Question: My textbox is the only control on a window, which is a part of a bigger application. The textbox contains a certain amount of text, large enough to show vertical scrollbar. The scrollbar appears, but without a thumb:

I can still scroll the contents, either with mouse wheel or by clicking the arrow-buttons repeatedly.
When I create a new project with the same window and textbox the scrollbar works as it should. The same happens with a WrapPanel. Do you have ideas what could be spoiling my existing project and causing this issue? In generic.xaml I found some styles overriding the defaults for scrollbar and scrollviewer, but even totally clearing generic.xaml didn't help.
Thanks in advance!
EDIT: right, the code. It's XAML only (no c# backing code).
'''
<Window x:Class="TextBoxTest.MainWindow"
xmlns="http://schemas.microsoft.com/winfx/2006/xaml/presentation"
xmlns:x="http://schemas.microsoft.com/winfx/2006/xaml"
Title="MainWindow" MaxHeight="200" MaxWidth="200">
<TextBox x:Name="textbox" MaxLines="2" MaxHeight="50" VerticalScrollBarVisibility="Auto" TextWrapping="WrapWithOverflow">
Useless text..... asdasdasda ssssssssssssss sssssss ssssaokdoka sdojwoandowm nxaofwha398ua ozmca3u0a3j3 a80a9fu 03 u0sf u0s9jf4s 0cuj wuf0j w40 fcjw cujwfj9 c9 u49 wsuc j9w3
3089w 9f8u4wfv 0sf ufw0u w0fuw0 fwu f0uw 09djcazp zopf h43 wofh FYHFWFH WOWY HWO H wohg fujg 4g fugj 4 g0 4
4w fw4 f3f g555u45y 55 some more some moresome more some moresome more some moresome more some moresome more some more.
</TextBox>
</Window>
'''
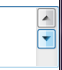
Answer: The answer is astonishing!
Just after I'd started to suspect it might be a WPF bug, I found <URL>.
Guy who asked the question says: "My application uses a directx renderer from a DLL that's written in C++". Mine does almost the same with the difference that my renderer is written in C# (MDX) and uses D3DImage interop.
Following steps mentioned in the thread above, I moved DirectX initialization from OnInitialize() to Loaded event callback of the main window and now scrollbars regained their expected appearance. It seems that GUI must be displayed first, .
So I guess it's reasonable to talk about a bug in this case.